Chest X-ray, PA view. Patient: 46 years old, sex M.
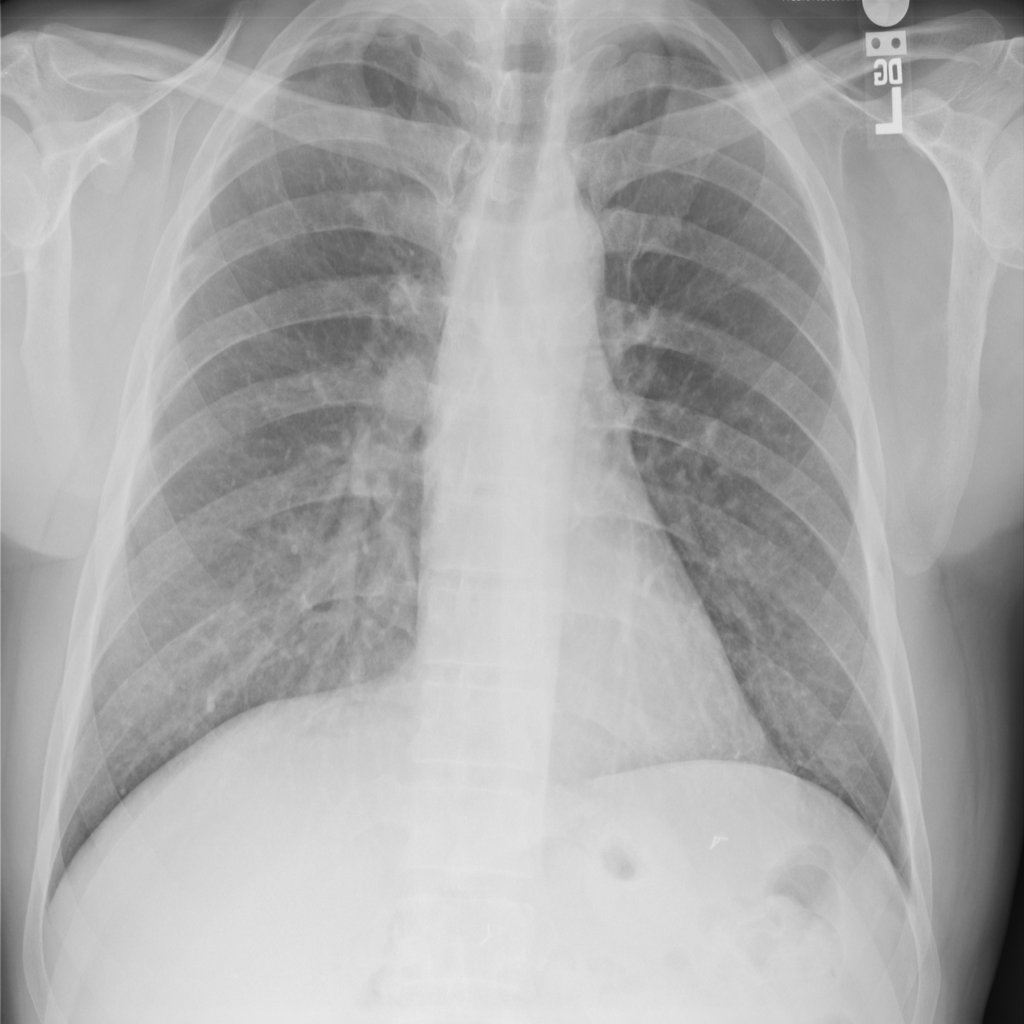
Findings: Fibrosis